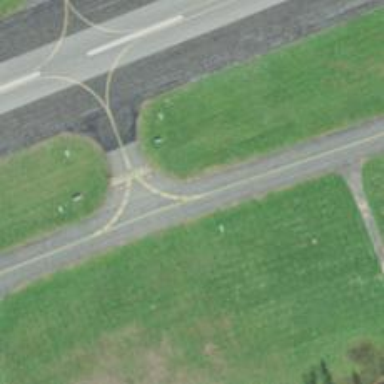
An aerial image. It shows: View of taxiway at the airport.